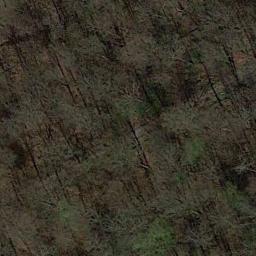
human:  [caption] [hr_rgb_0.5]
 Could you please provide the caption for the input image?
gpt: There are some crisscross paths on this land .

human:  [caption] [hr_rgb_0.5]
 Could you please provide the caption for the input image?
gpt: The forest has some sparse green trees randomly arranged and a road goes through the forest .

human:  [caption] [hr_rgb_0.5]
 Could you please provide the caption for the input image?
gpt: The forest is on the bare land .

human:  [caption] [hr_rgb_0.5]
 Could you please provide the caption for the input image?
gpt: Many withered trees are in a forest .

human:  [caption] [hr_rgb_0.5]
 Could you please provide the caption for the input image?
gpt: A sparse forest with some withered trees .